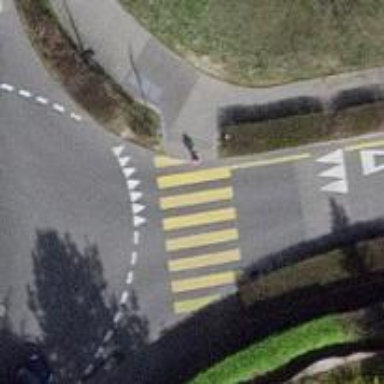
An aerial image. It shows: Zebra crossing on the road.